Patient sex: F
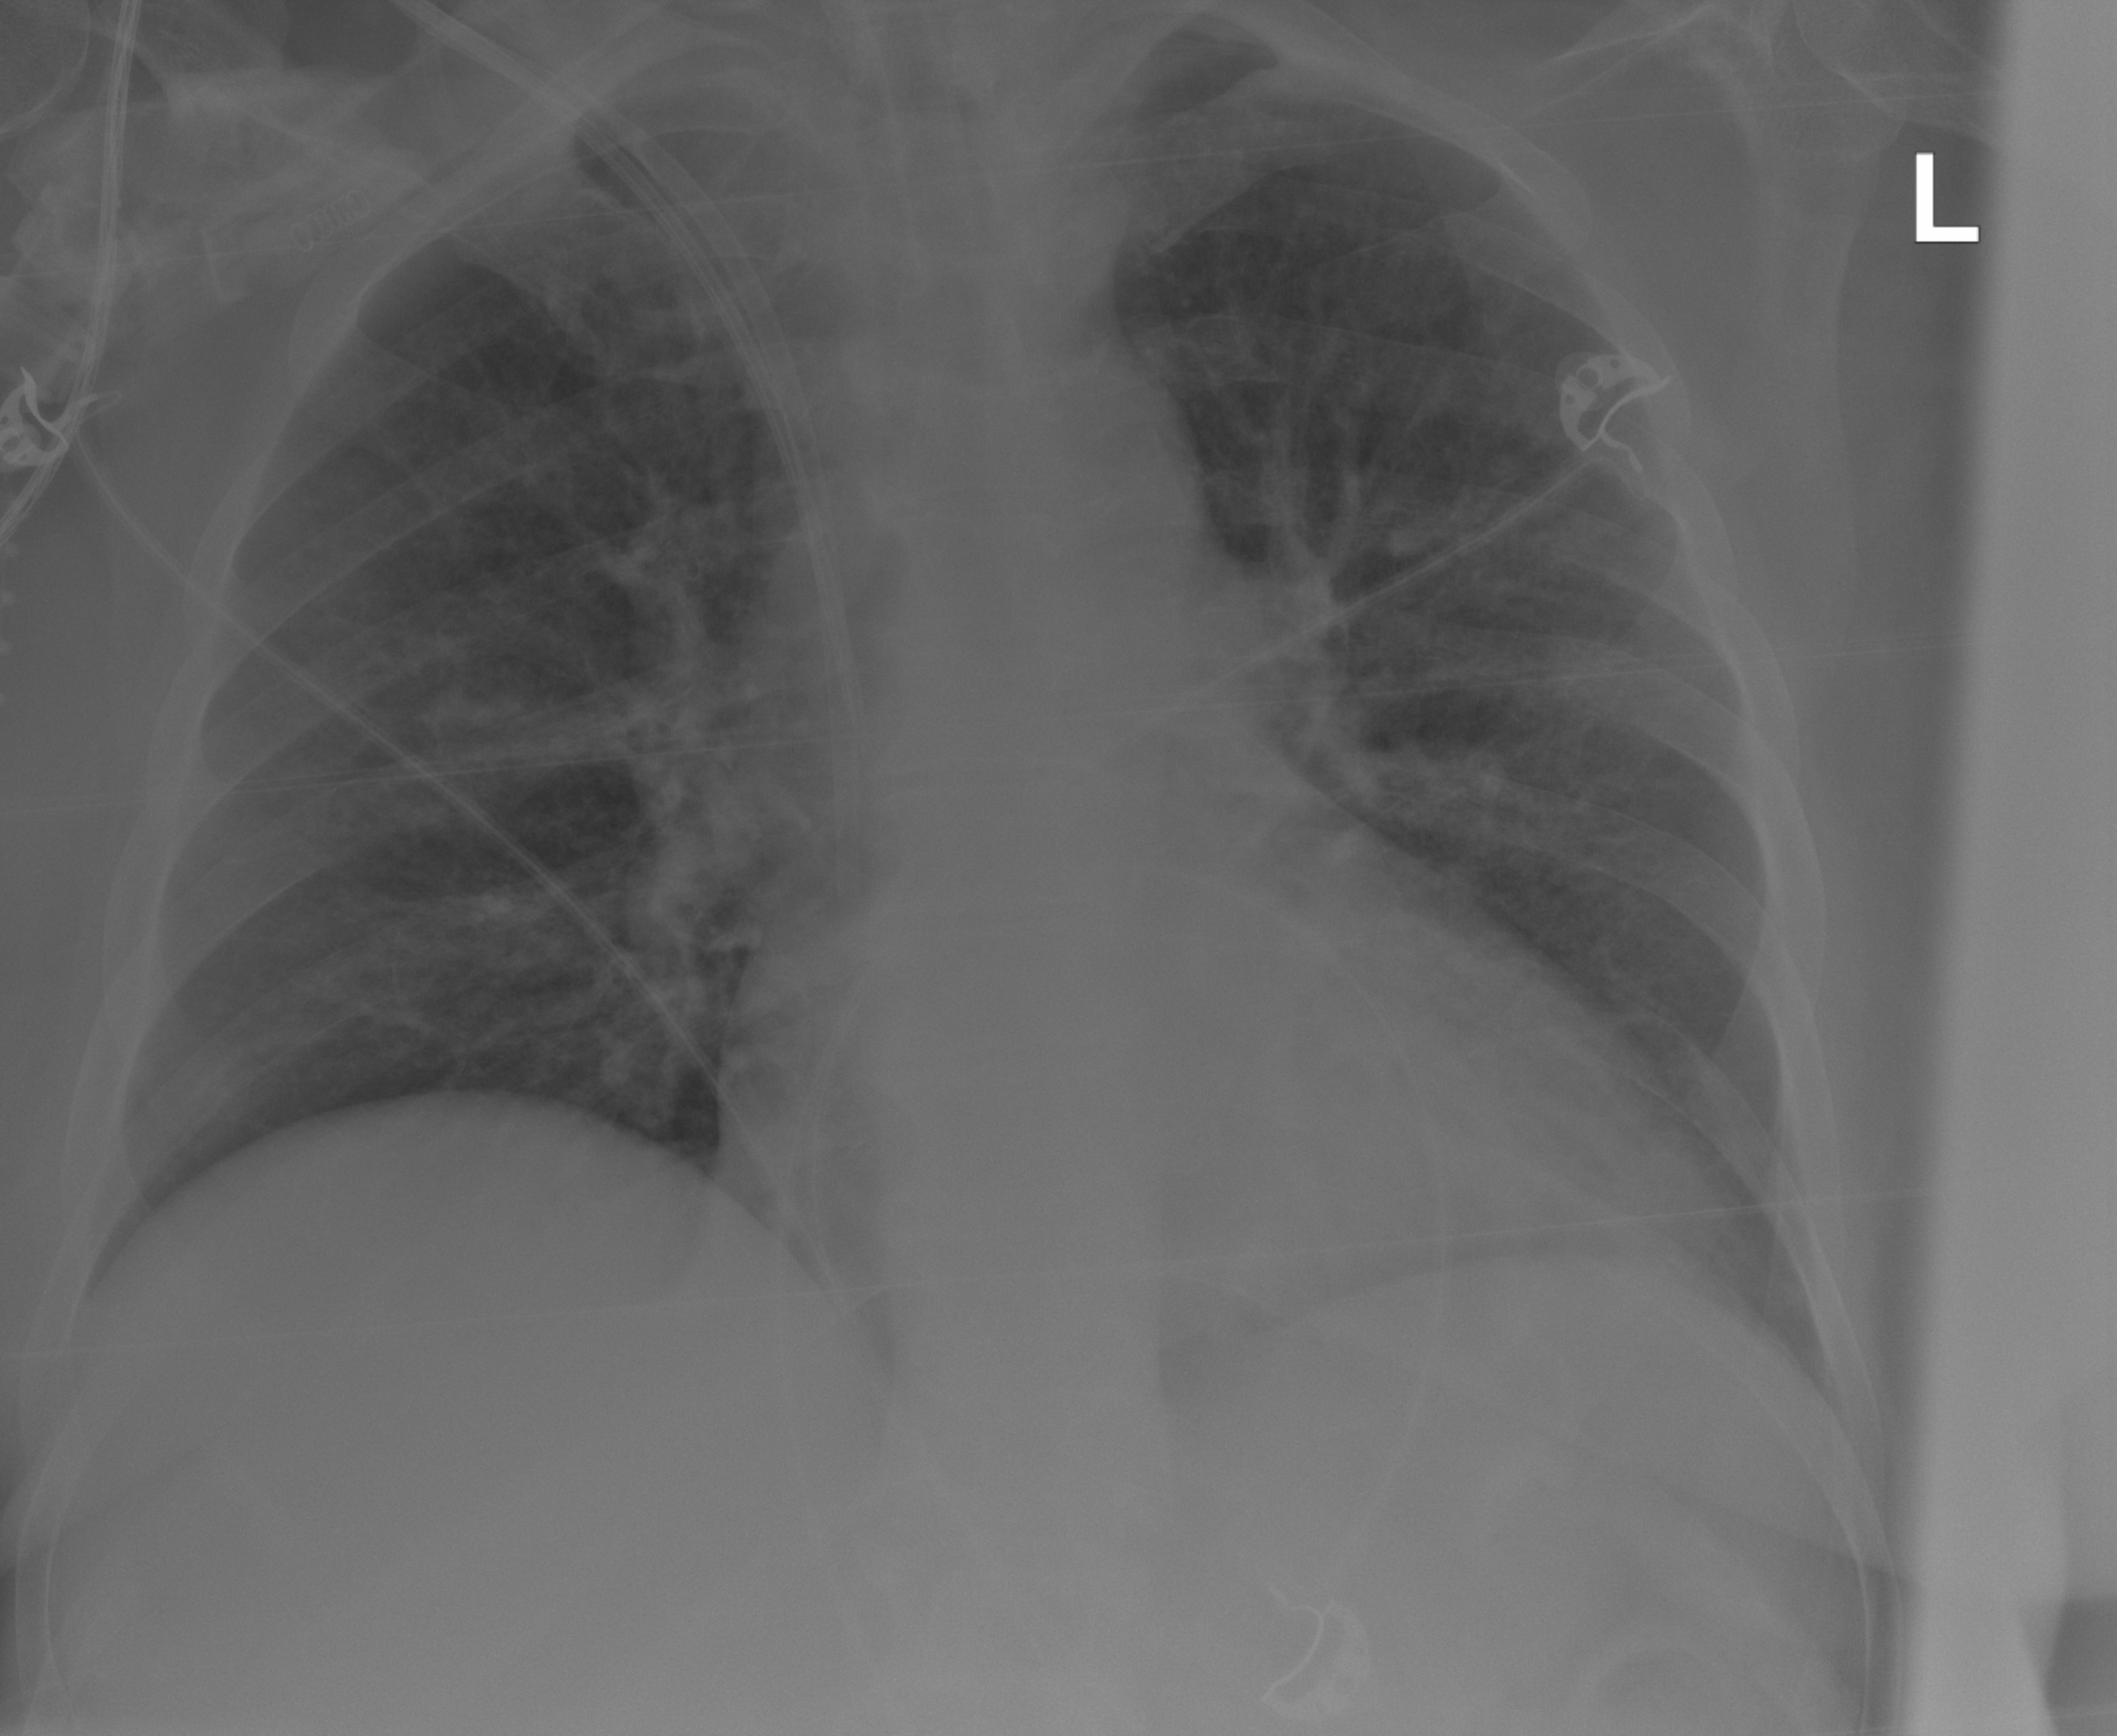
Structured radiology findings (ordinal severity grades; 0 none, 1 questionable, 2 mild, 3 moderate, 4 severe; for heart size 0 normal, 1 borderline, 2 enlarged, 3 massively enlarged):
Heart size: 2
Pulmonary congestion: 2
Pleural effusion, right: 0
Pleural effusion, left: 0
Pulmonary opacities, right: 2
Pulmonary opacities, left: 2
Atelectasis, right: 0
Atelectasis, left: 0